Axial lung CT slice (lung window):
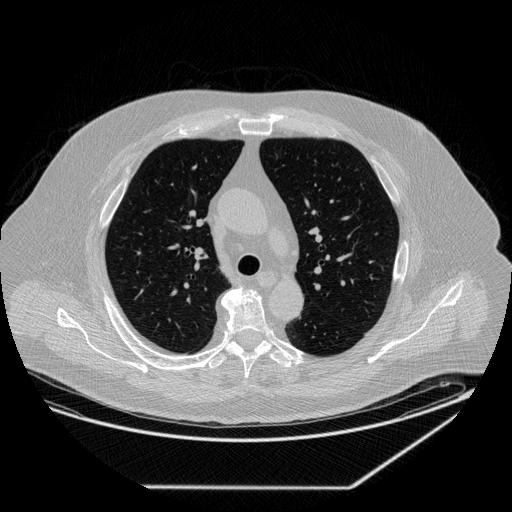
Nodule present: no